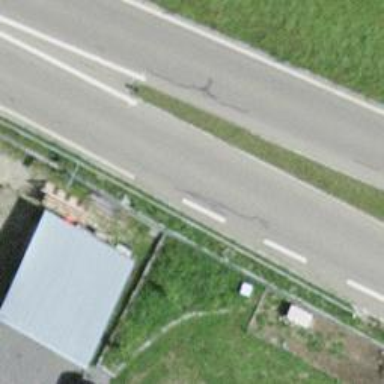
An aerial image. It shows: Asphalt trunk link highway that is part of motorroad.